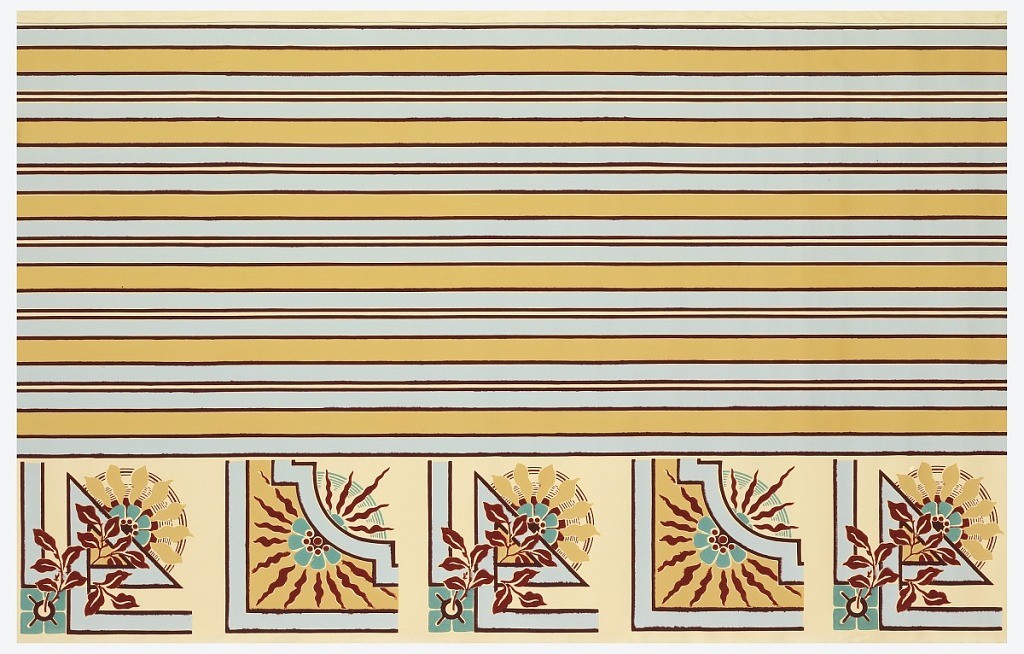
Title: Ceiling border
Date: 1875–1906
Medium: Block-printed paper
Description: Wallpaper roll. Blue and ocher parallel bands filling about two-thirds the paper width. Border corners fill the remaining third.